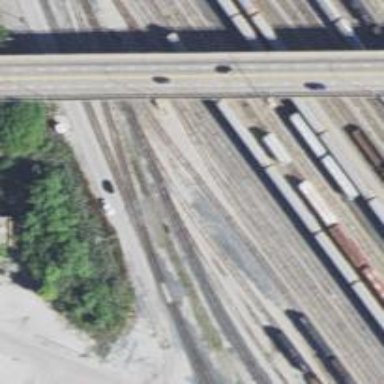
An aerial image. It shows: Railway yard in service.